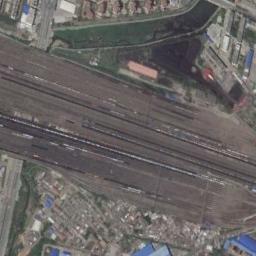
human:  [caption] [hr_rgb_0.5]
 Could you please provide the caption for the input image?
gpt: The railway is next to some houses .

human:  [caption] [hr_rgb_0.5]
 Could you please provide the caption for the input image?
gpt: There are several buildings beside the railway .

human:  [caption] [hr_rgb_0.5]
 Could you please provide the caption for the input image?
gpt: There are about ten railway lines here .

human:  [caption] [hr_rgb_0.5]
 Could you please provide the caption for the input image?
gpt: These railways are flanked by some buildings of different sizes and a road is under the railways .

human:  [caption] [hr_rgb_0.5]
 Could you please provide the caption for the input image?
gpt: There are many buildings beside the railway with some trains .